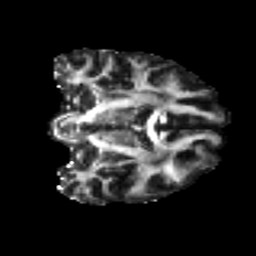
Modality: FA
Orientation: coronal
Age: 34
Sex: female
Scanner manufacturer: ge
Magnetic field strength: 3 T
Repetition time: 7.8 s
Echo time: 0.0606 s